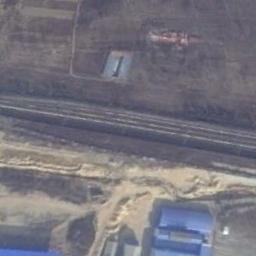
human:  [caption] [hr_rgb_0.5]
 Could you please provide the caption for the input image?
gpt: There are several towering trees on one side of the railway .

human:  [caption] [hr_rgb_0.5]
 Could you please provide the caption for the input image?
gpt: These railways are between the wasteland and some makeshift houses .

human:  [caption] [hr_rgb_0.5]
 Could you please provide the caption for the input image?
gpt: Many buildings of different shapes and sizes are beside the railway .

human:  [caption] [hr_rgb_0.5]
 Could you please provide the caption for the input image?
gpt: The railway is on the bare land next to some houses .

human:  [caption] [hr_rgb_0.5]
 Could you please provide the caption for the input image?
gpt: There are some blue buildings beside the railway .